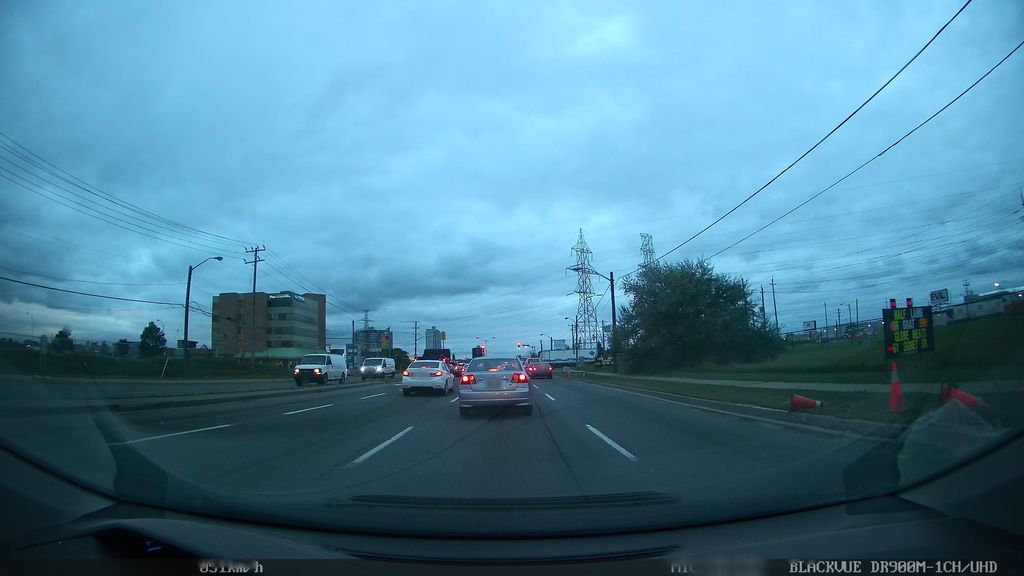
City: toronto